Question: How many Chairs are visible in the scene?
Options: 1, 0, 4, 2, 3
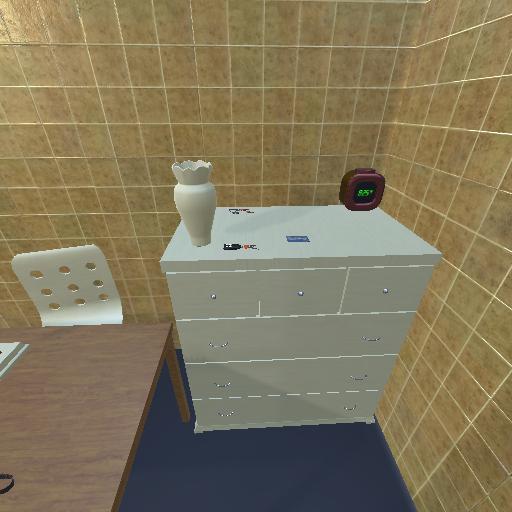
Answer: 1